Question: I was making a program using 'pywhatkit' to send WhatsApp messages. However, when trying to import 'pywhatkit', the following exception is raised:

(Sorry, I was not able to copy the error message.)
Can anyone tell me why this is happening?
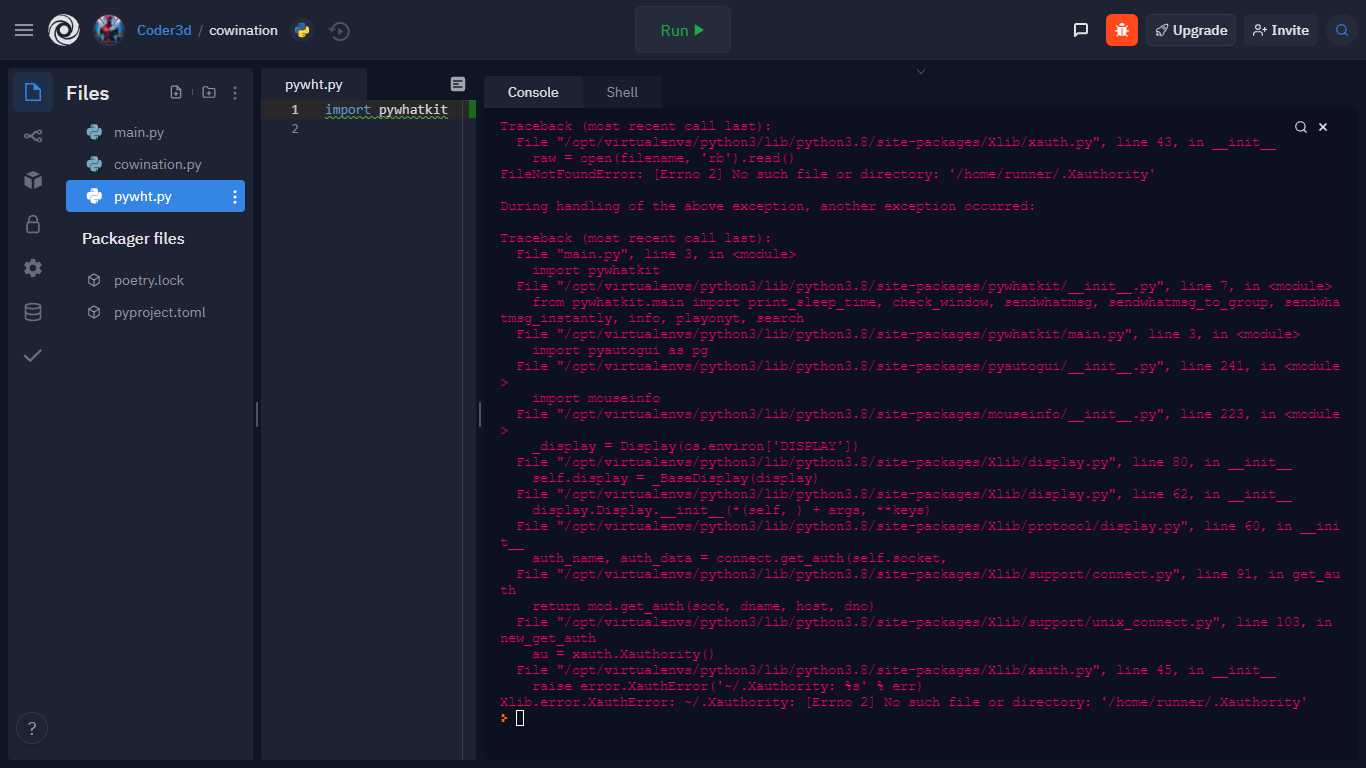
Answer: One of the dependencies of 'pywhatkit' is the 'pyautogui' module (see <URL>. On importing 'pywhatkit', 'Xlib' attempted to open the file, but failed to do so, in this case because the file does not exist. I believe this behavior has to do with REPL.it itself, i.e., there's nothing you can do about it.
<URL>